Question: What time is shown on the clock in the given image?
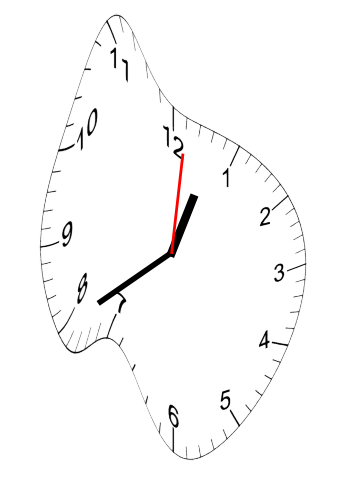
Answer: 12:40:01